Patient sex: M
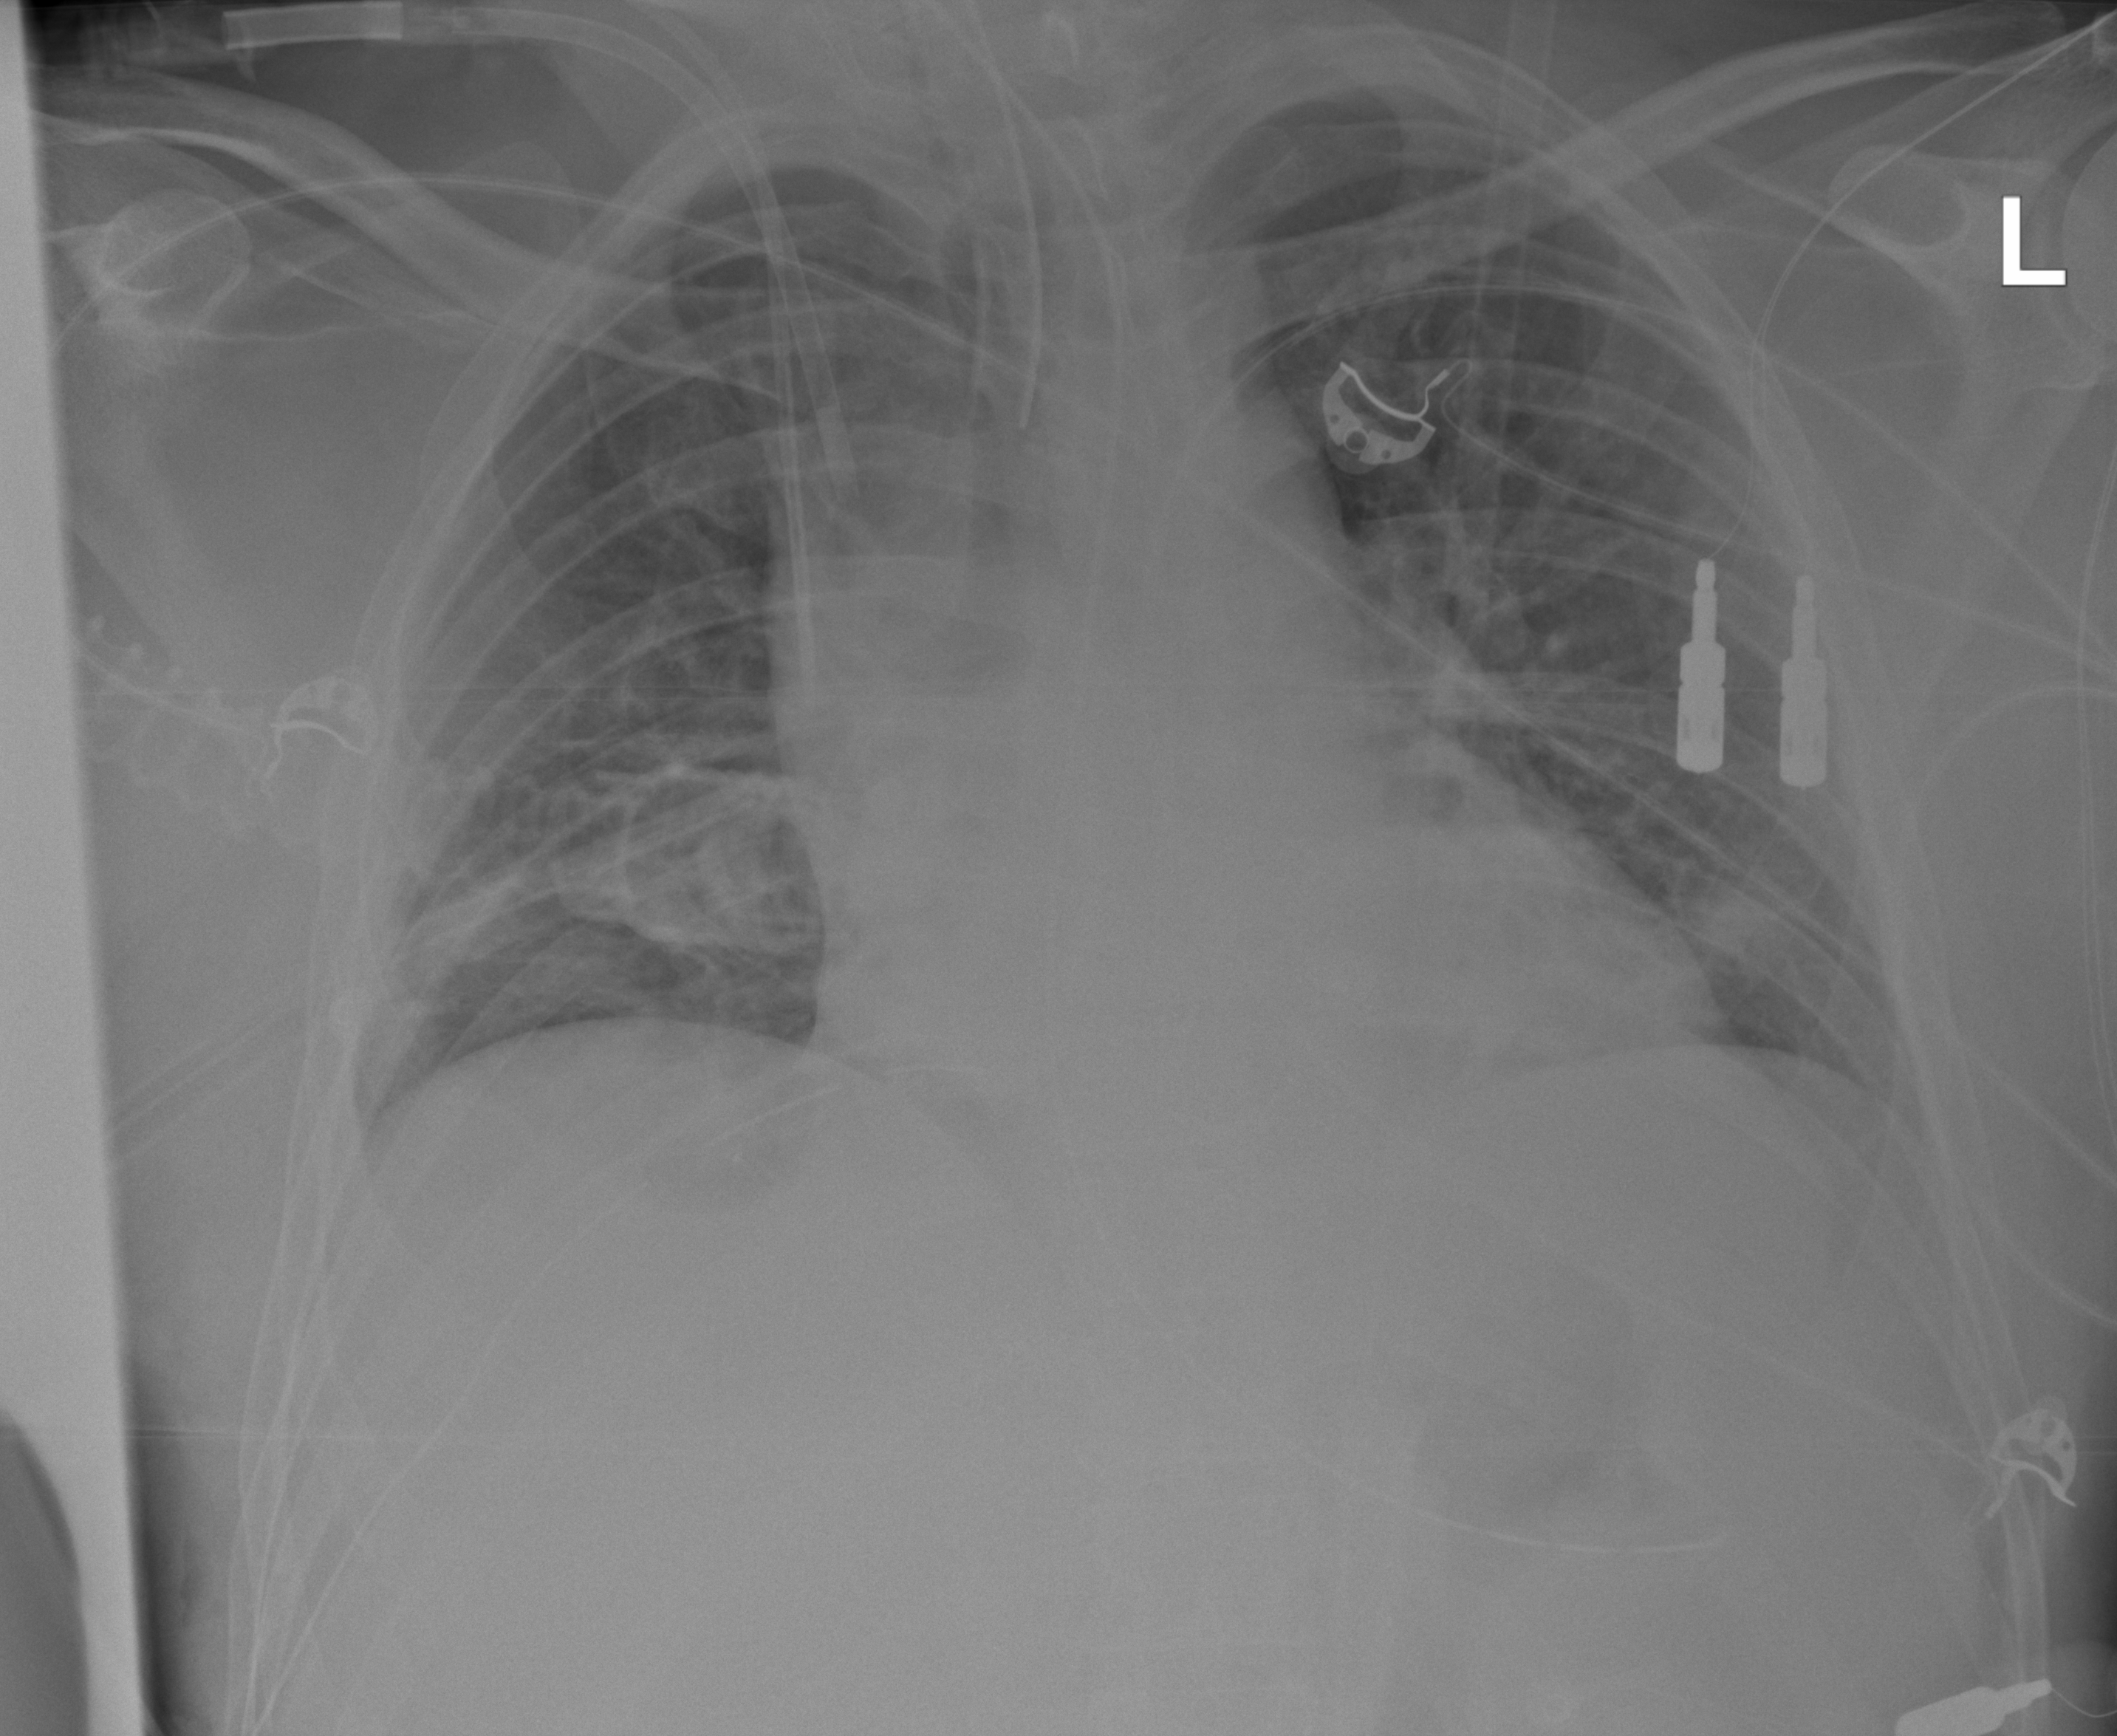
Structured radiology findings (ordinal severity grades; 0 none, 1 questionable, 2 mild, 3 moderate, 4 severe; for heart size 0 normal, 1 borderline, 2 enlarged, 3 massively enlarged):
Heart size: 1
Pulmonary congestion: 2
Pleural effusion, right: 0
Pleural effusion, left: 0
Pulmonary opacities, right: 0
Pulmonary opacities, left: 0
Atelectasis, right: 2
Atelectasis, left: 2